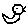
Label: bird